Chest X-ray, PA view. Patient: 56 years old, sex F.
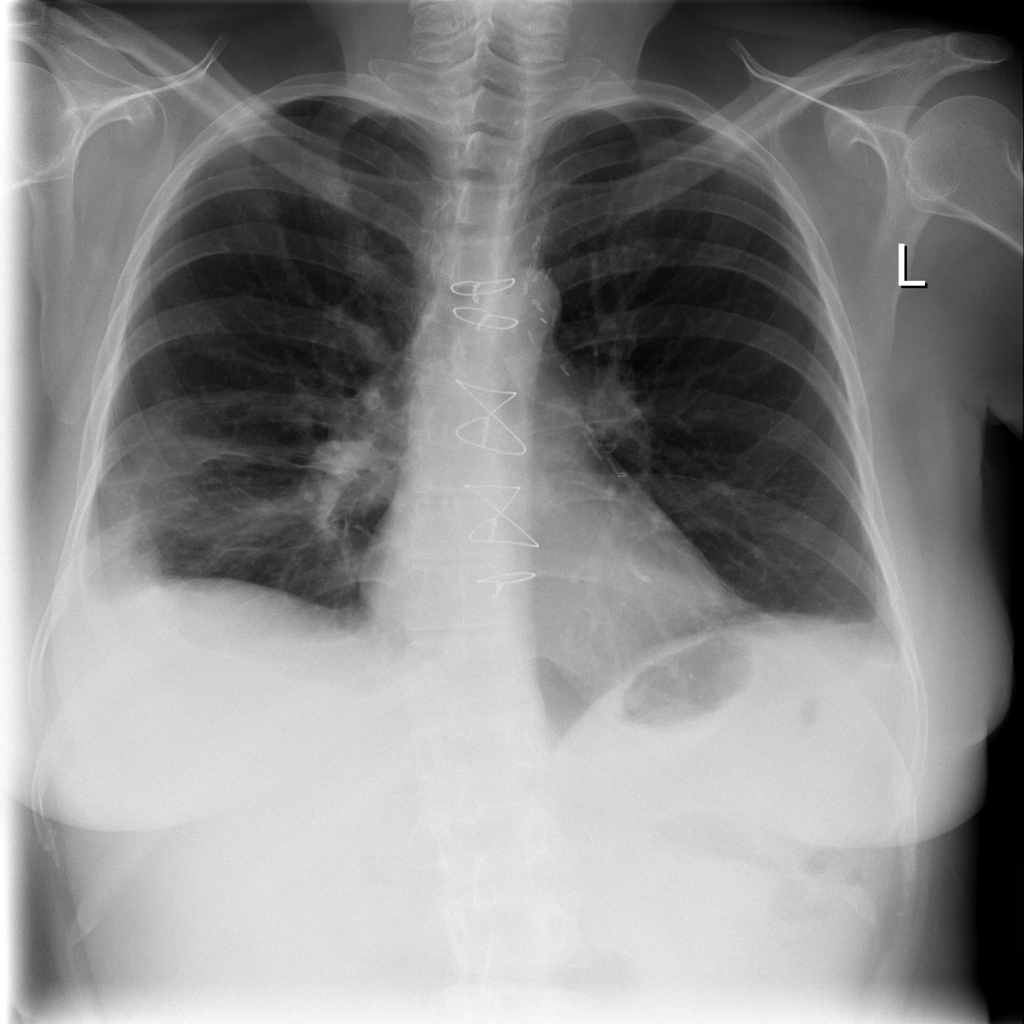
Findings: Effusion, Infiltration